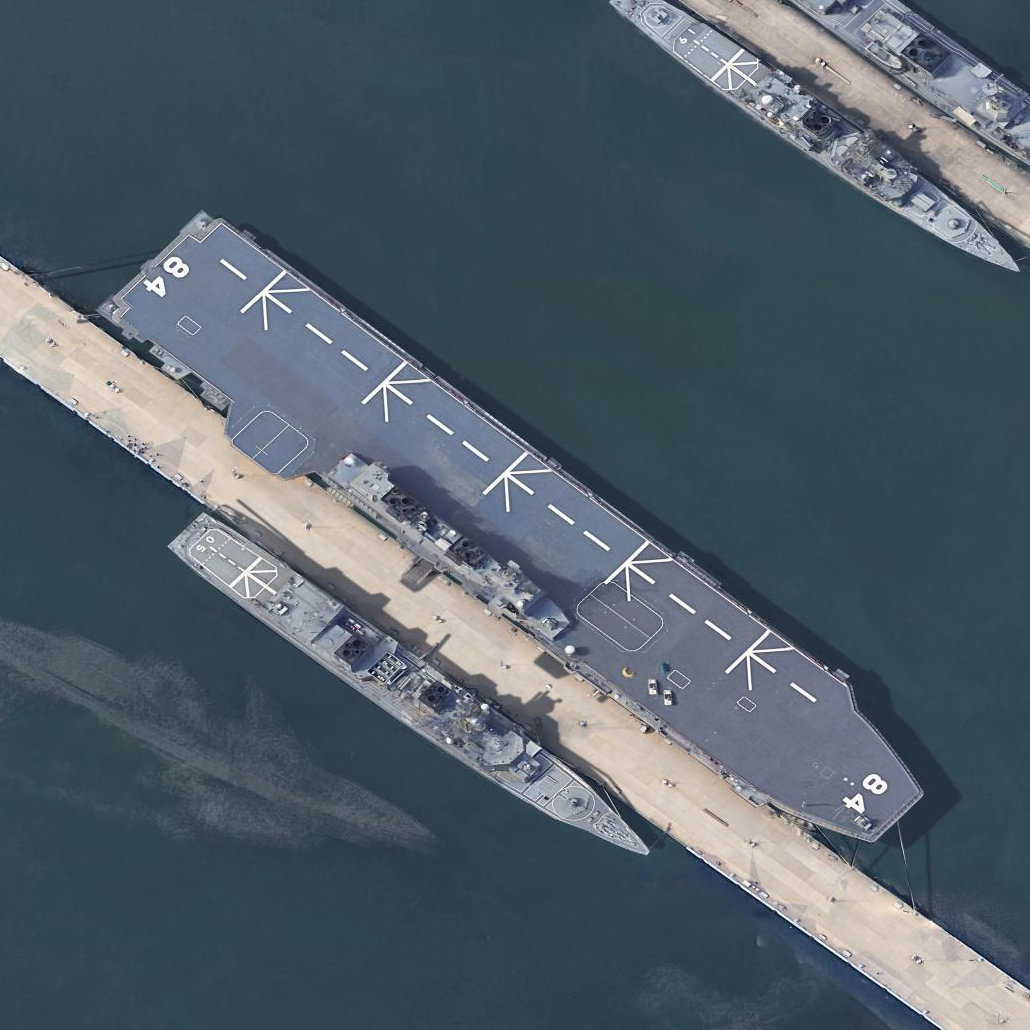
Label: assault